Question: Hi guys I just want to ask about how to remove the page break in column N in excel using the Apache poi in Java. I've already set up in my code that my print area is until column P. But when I try to print the generated excel it always set that the page break is in column N.

How can I adjust the page break in column using Apache poi on java?
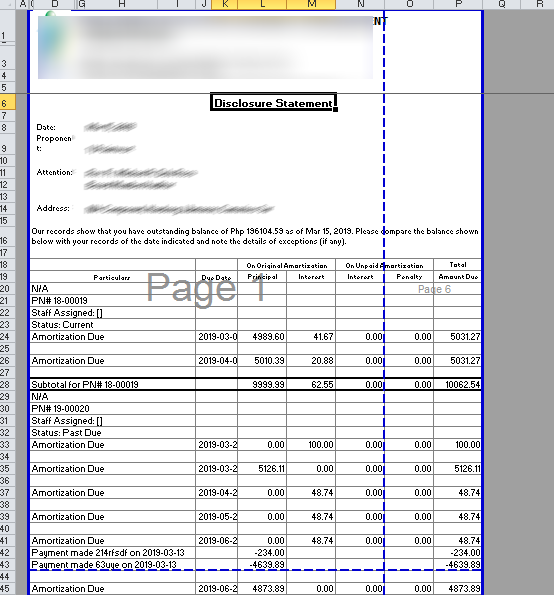
Answer: If the goal is that at print all columns ('A:P') fit to one page width, then one could solve this using <URL>.
The following code uses <URL> to set the print setup to scale to fit. The width is set to fit all columns to 1 page width and the height is set automatic, so multiple pages are used when enough rows are present.
'''
import java.io.FileOutputStream;
import org.apache.poi.ss.usermodel.*;
import org.apache.poi.hssf.usermodel.HSSFWorkbook;
import org.apache.poi.xssf.usermodel.XSSFWorkbook;
public class CreateExcelAllColumnsFitToOnePageWidth {
public static void main(String[] args) throws Exception {
//Workbook workbook = new HSSFWorkbook();
Workbook workbook = new XSSFWorkbook();
Sheet sheet = workbook.createSheet();
for (int r = 0; r < 200; r++) {
Row row = sheet.createRow(r);
for (int c = 0; c < 16; c++) {
Cell cell = row.createCell(c);
cell.setCellValue("Lorem ipsum");
if (r==0) sheet.autoSizeColumn(c);
}
}
sheet.setAutobreaks(true);
sheet.setFitToPage(true);
PrintSetup printSetup = sheet.getPrintSetup();
printSetup.setFitHeight((short)0);
printSetup.setFitWidth((short)1);
String fileout = (workbook instanceof HSSFWorkbook)?"Excel.xls":"Excel.xlsx";
FileOutputStream out = new FileOutputStream(fileout);
workbook.write(out);
out.close();
}
}
'''